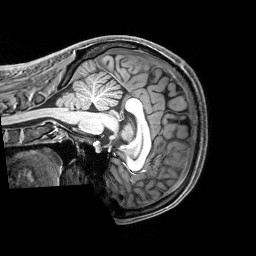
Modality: T1w
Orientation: sagittal
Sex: female
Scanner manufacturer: siemens
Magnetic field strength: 3 T
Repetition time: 2.4 s
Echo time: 0.00262 s